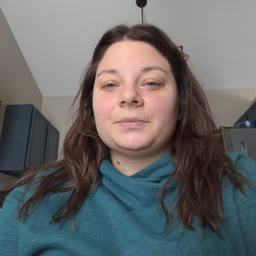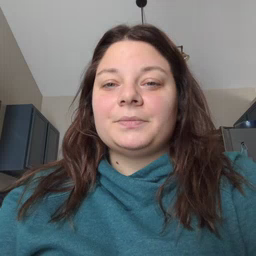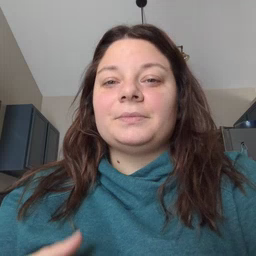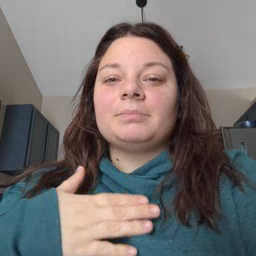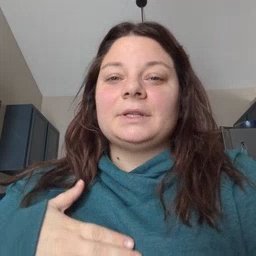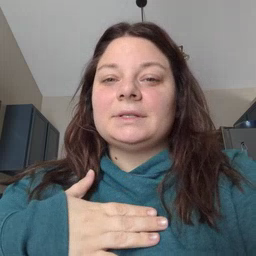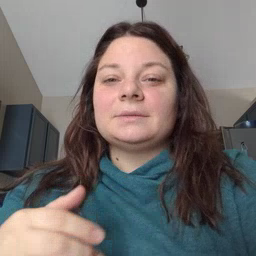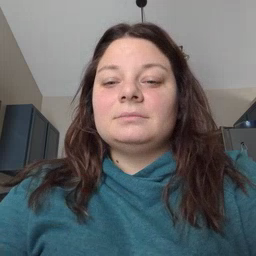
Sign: please